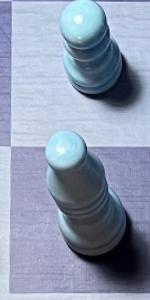
Label: Bishop_White